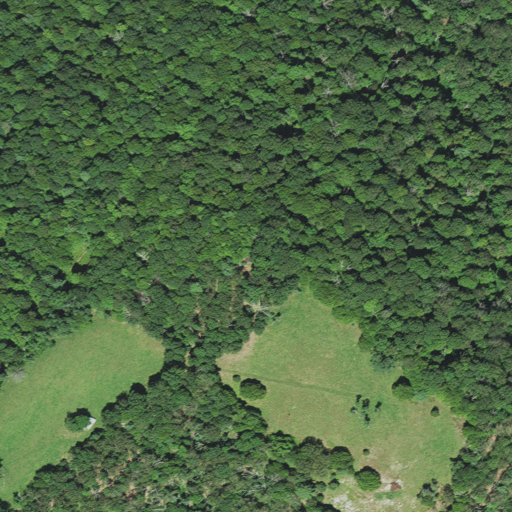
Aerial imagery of mountain in West Virginia named Propst Knob containing deciduous forest, pasture, and open development